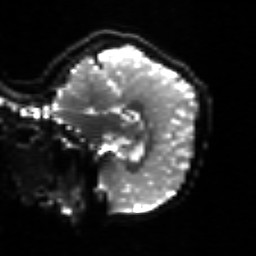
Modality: sbref
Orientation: sagittal
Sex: female
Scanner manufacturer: siemens
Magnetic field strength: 3 T
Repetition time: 5 s
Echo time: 0.071 s